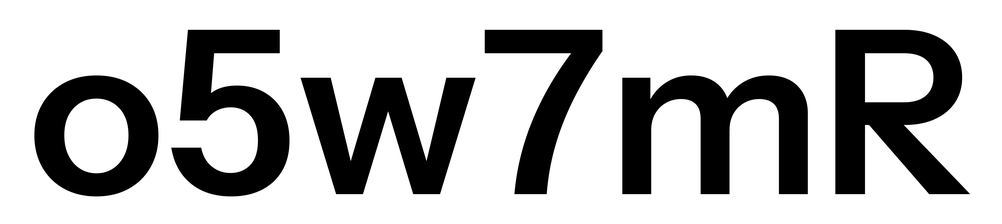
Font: InstrumentSans_SemiBold